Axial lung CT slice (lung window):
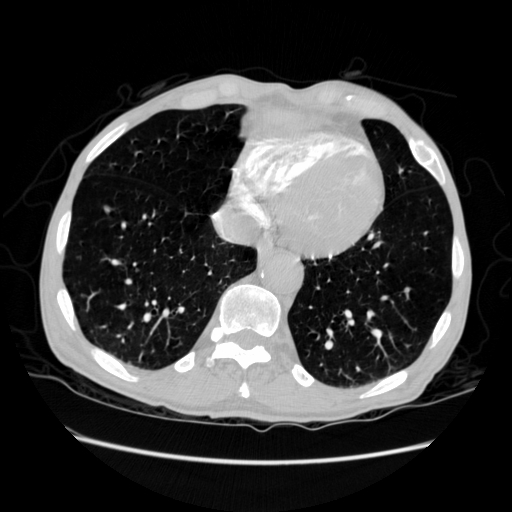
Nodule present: no